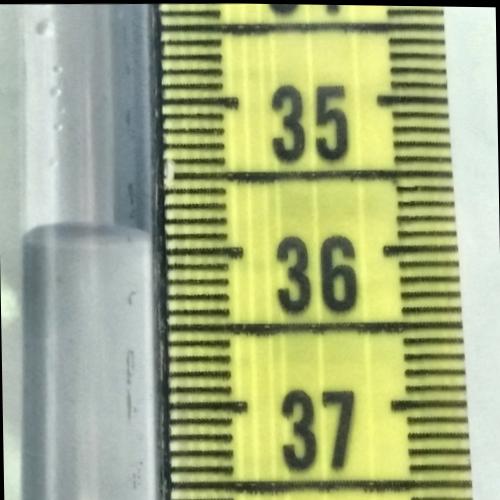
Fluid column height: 35.9 cm